Field crop: tomato
Growth stage: 1
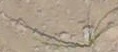
Species: cyperus